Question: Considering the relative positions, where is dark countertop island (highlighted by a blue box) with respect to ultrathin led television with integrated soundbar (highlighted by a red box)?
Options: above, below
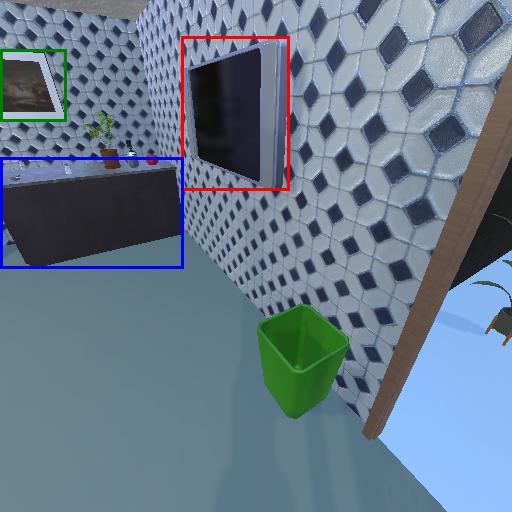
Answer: above